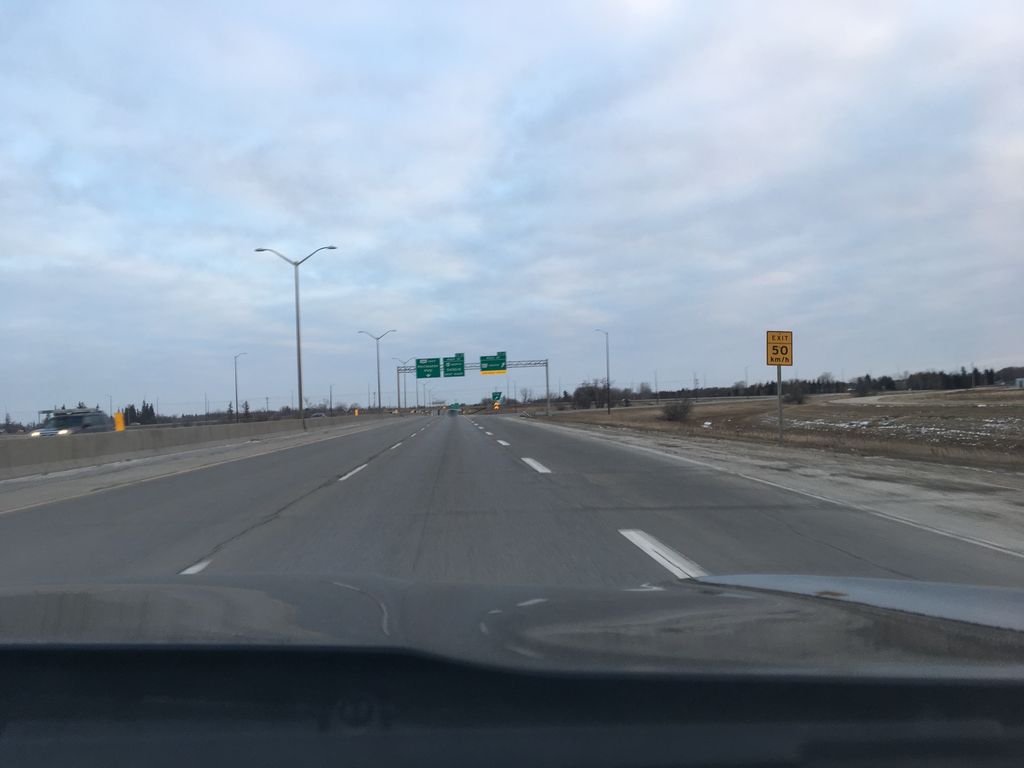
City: winnipeg